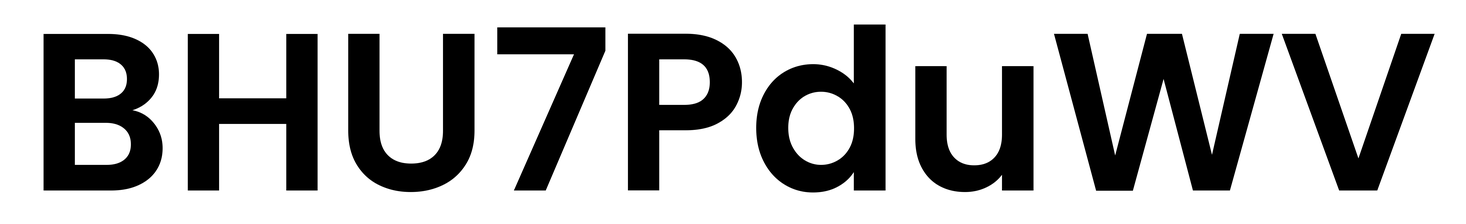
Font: Poppins-SemiBold